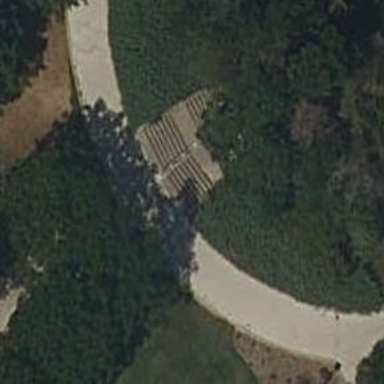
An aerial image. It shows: Set of steps on the road.